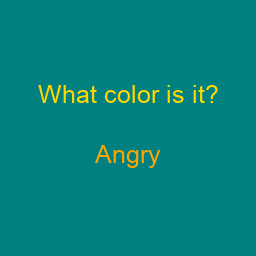
Color: orange
Background color: teal
Question text color: gold